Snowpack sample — Snodgrass Mountain, Crested Butte, Colorado (2/4/25, 12:06 PM MST)
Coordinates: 38.923, -106.968
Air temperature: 35 °F
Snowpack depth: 80 cm
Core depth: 20 cm
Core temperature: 33.8 °F
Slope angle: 14°, slope face: 78°
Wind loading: low
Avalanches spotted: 0
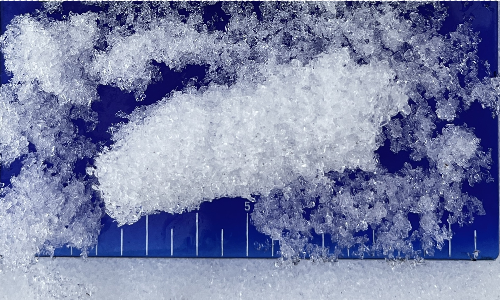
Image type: core
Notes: No avalanches nearby, unusually warm weather for the last month reported by residents, Collected 25 yards from treeline